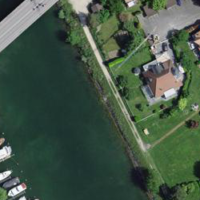
EUNIS habitat code: 15
Species observed at this site:
Phalacrocorax carbo
Phylloscopus collybita
Larus michahellis
Cygnus olor
Hirundo rustica
Mergus merganser
Passer domesticus
Corvus corax